Из невесомых стержней, длина которых $l_0$ и $2l_0$, собрана конструкция в виде «гармошки» (см. рис.). Трения в шарнирах нет. В среднее звено вставили невесомую пружину, и конструкция приняла форму, характеризуемую углом $\alpha$ (см. рис. а). Затем снизу подвесили некоторый груз, угол между стержнями стал равен $\beta$ (см. рис. б).
Каким будет период колебаний, если толкнуть груз в вертикальном направлении?
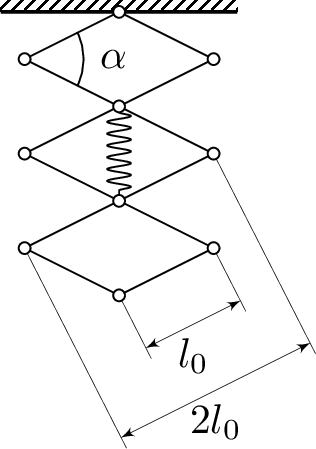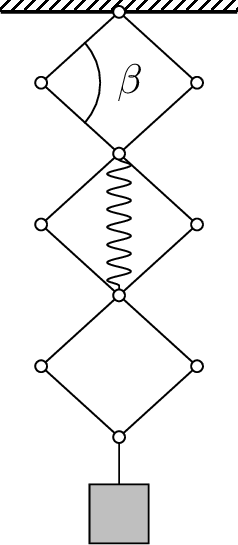
Ответ: Обозначим разность высот нижней точки гармошки (см. рис. а и б в условии) через $h$ и найдем его значение: $$h= 6l_0\left (\sin\frac\beta 2 - \sin \frac\beta2\right)$$Если подвесить груз к нижней точке гармошки и отпустить его, то возникнут колебания с амплитудой, равной $h$. Скорость груза максимальна в момент прохождения положения равновесия и равна $$v_{\omega}=h\omega$$Работа равнодействующей силы над грузом при перемещении из положения а) в положение б) равна $mgh/2$ (сила линейно изменяется от значения $mg$ до $0$). Приравняв эту работу максимальной кинетической энергии, находим$$v_{\omega} = \sqrt{gh}$$ Решив совместно уравнения, получим$$T=\frac{2\pi}{\omega}=6\pi\sqrt{\frac23 \frac {l_0}{g}\left(\sin \frac{\beta}{2} -\sin \frac{\alpha}{2}\right)}$$
Темы:
T, Механика, Динамика, Частота колебаний, Колебания, Всероссийские